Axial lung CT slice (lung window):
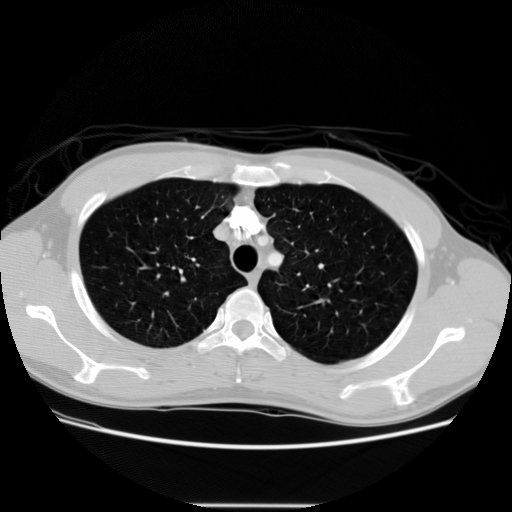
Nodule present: no